Chest X-ray:
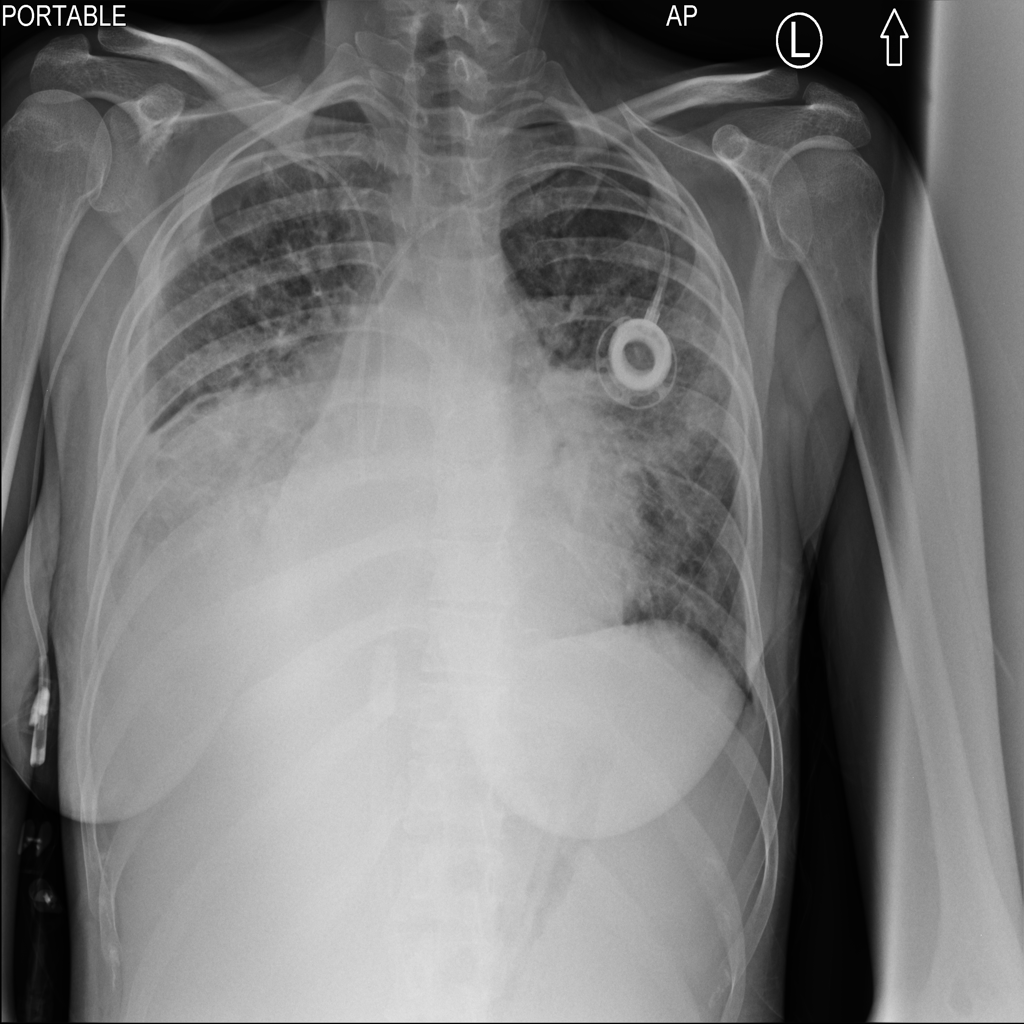
Findings: Consolidation, Effusion, Cardiomegaly
No abnormal finding: no